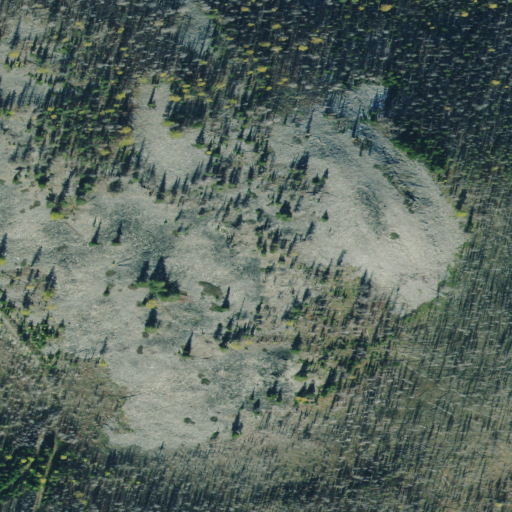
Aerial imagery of mountain in Montana named Sunset Peak containing grassland, barren land, evergreen forest, and shrub